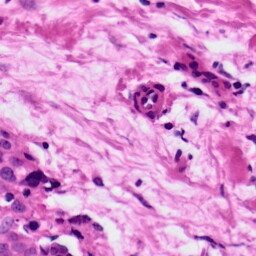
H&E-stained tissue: Ovarian